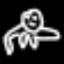
Label: frog